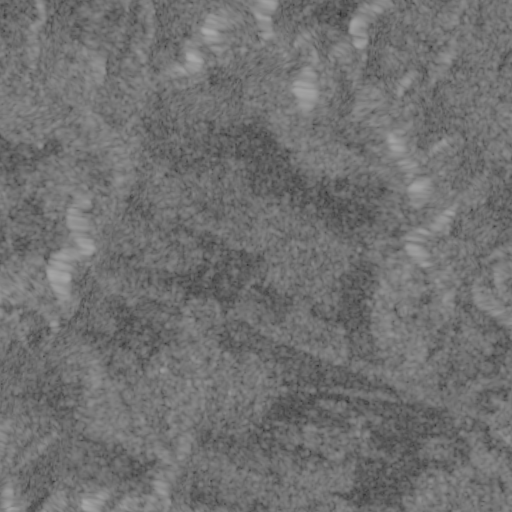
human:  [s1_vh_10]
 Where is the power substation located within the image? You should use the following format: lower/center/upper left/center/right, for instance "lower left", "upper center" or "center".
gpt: The power substation is located in the lower center of the image.
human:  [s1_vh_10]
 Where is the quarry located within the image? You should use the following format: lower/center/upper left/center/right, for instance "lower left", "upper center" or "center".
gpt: The quarry is located in the lower right of the image.
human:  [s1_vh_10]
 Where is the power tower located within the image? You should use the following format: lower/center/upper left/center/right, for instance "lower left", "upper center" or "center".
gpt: There is no power tower in the image.

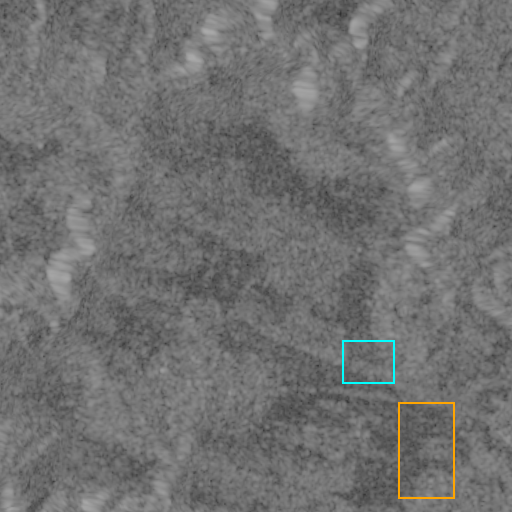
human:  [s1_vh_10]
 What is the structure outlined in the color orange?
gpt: The structure outlined in orange is a crop field.
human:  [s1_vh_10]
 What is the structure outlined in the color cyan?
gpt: The structure outlined in cyan is a quarry.
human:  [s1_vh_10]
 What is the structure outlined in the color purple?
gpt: There is no purple outline.